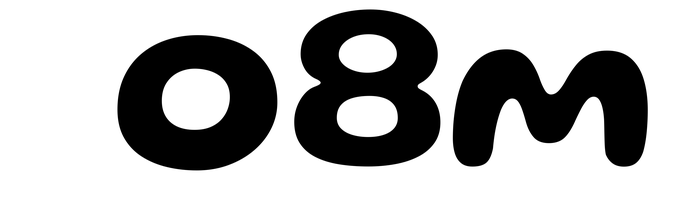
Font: Gluten_SemiBold